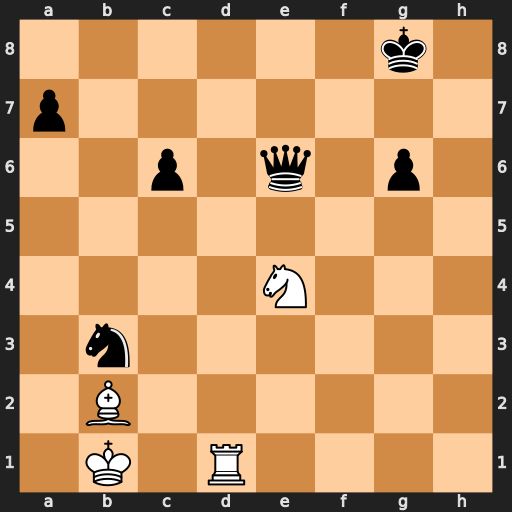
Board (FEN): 6k1/p7/2p1q1p1/8/4N3/1n6/1B6/1K1R4
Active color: w
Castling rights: -
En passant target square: -
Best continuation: Rd8+ Kf7 Ng5+